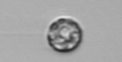
Label: coccolithophorid